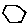
Label: hexagon